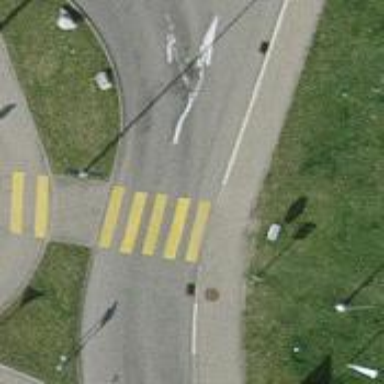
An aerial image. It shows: Marked zebra crossing with clear markings.